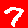
Digit: 7